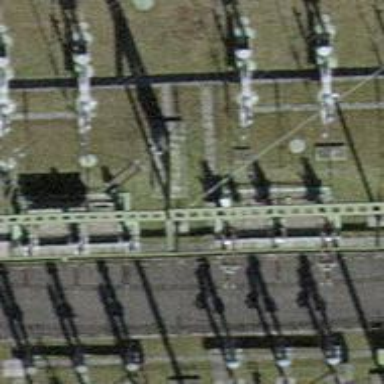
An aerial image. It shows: Insulator used in power equipment.